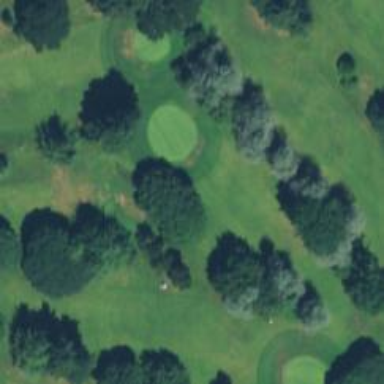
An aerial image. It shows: Golf hole.